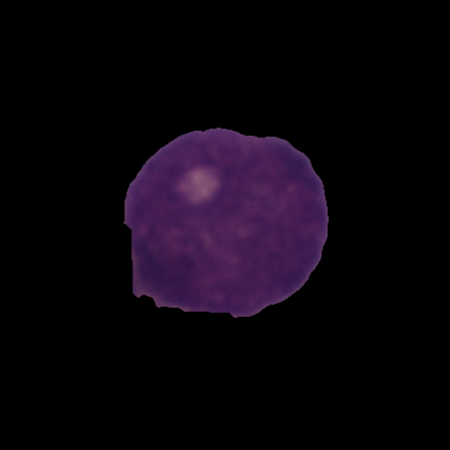
Label: cancer